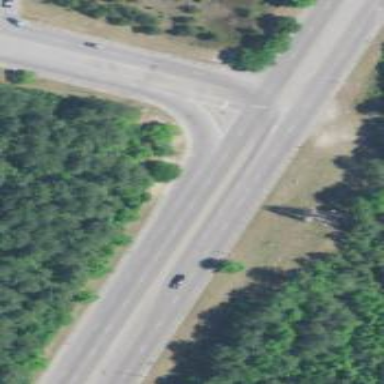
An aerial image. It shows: Trunk link highway.